Question: I wanna rearrange my dataframe from the left one to the right table, like I show you in the next picture:

'''
df = pd.DataFrame({
"Unnamed:0": ["Entity","","Var1","Var2","Var3","Var4"],
"Unnamed:1": ["A","X","0.45","0.14","0.16","0.28"],
"Unnamed:2": ["A","Y","0.66","0.55","0.39","0.49"],
"Unnamed:3": ["A","Z","0.3","0.24","0.31","0.13"],
"Unnamed:4": ["B","X","0.22","0.08","0.74","0.41"],
"Unnamed:5": ["B","Y","0.94","0.47","0.17","0.16"],
"Unnamed:6": ["B","Z","0.76","0.4","0.93","0.15"],
"Unnamed:7": ["C","X","0.4","0.76","0.71","0.01"],
"Unnamed:8": ["C","Y","0.86","1","0.26","0.32"],
"Unnamed:9": ["C","Z","0.35","0.1","0.36","0.4"],
})
'''
I try using 'pd.melt', but I can't get what I want. Ty in advance
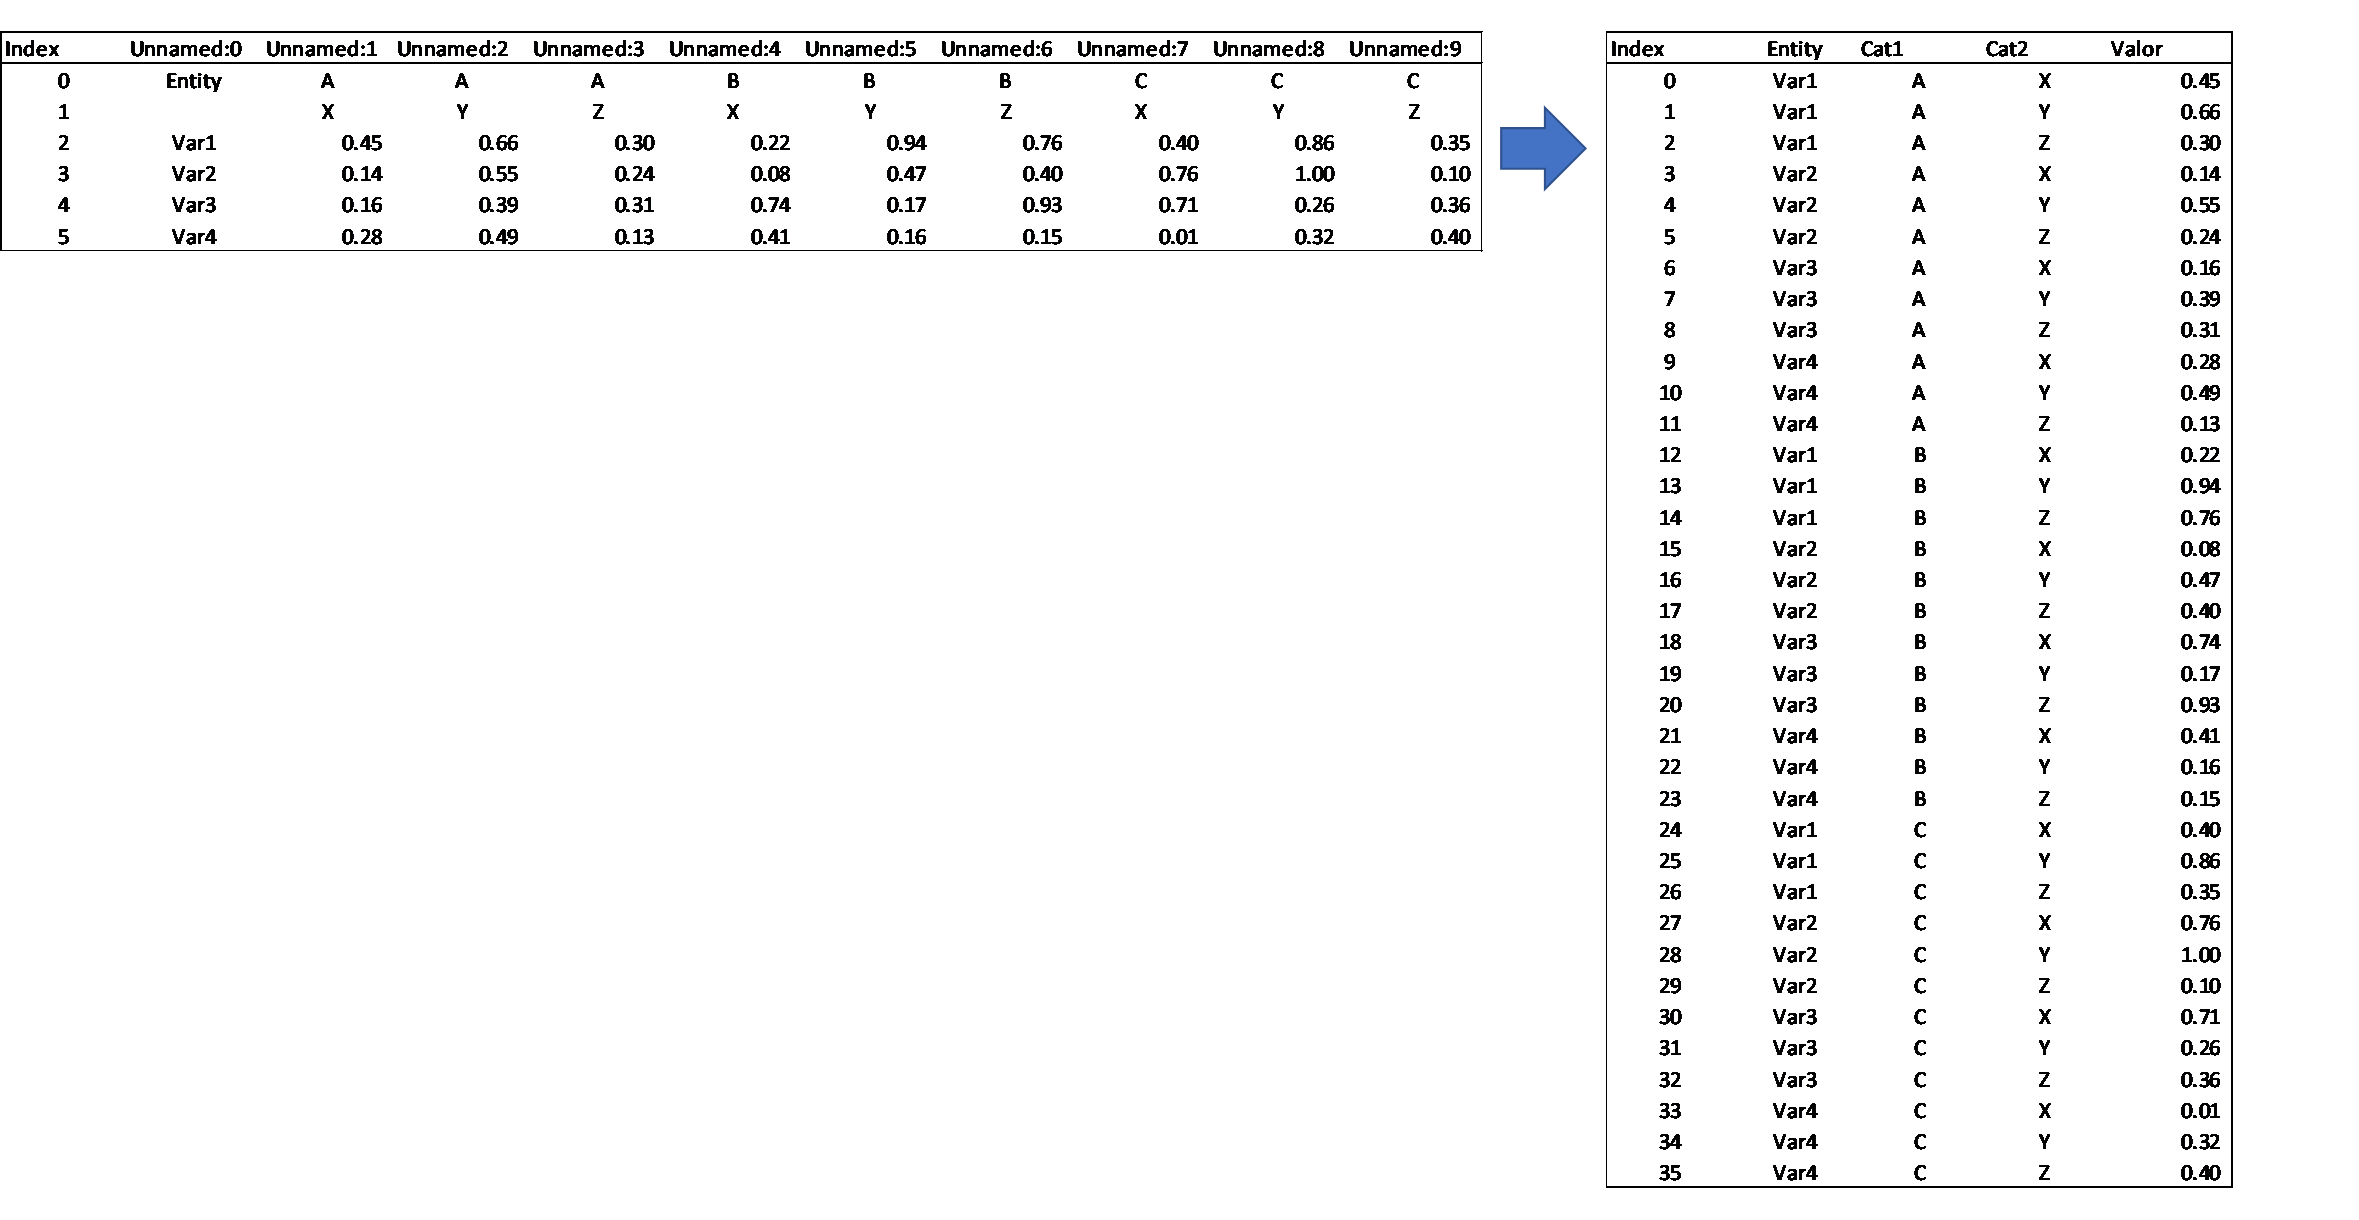
Answer: As your dataframe is not clean (the 2 first rows are a multiindex column name), you can first create the inner dataframe before melting it :
'''
new_df = pd.DataFrame(df.iloc[2:,1:]).set_index(df.iloc[2:,0])
new_df.columns = pd.MultiIndex.from_frame(df.iloc[:2,1:].T)
new_df.melt(ignore_index=False).reset_index()
'''